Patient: sex M, age 42
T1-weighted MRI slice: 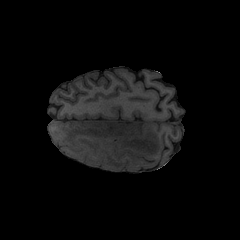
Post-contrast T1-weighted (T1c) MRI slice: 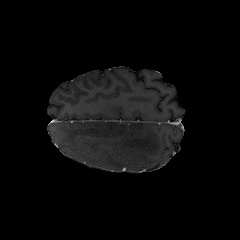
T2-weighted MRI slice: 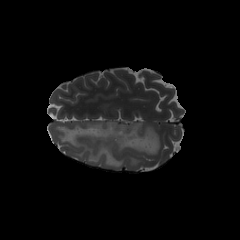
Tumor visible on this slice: yes
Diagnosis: Astrocytoma, IDH-mutant
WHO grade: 3